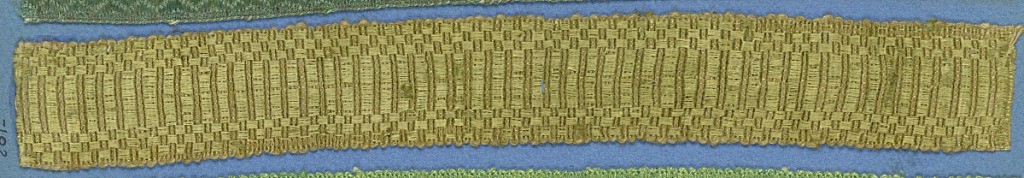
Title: Trimming
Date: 19th century
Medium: silk Technique: woven
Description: Green trimming fragment in a design of stripes between checkerboard borders.